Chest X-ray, PA view. Patient: 40 years old, sex M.
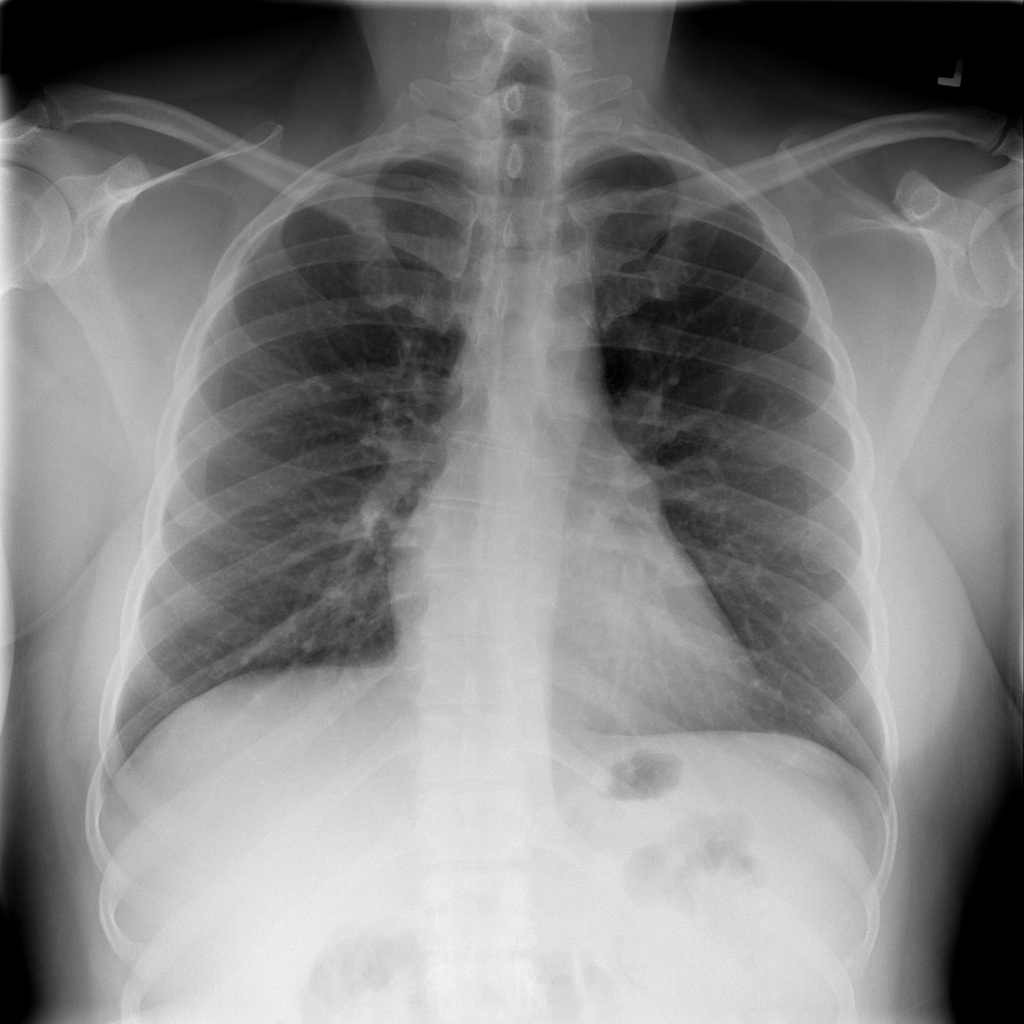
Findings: No Finding